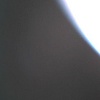
Label: space